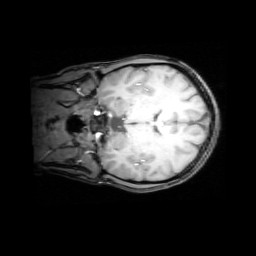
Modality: T1w
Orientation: coronal
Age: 19
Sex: female
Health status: healthy
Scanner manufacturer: philips
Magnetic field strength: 3 T
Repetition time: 0.012 s
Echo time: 0.0037 s